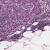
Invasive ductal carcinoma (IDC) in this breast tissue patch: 1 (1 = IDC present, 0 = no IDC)